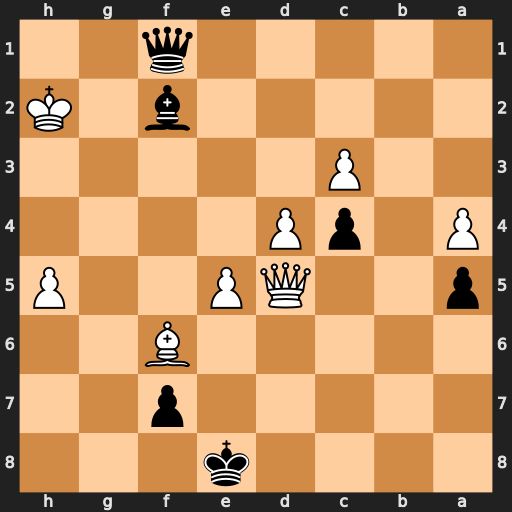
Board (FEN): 4k3/5p2/5B2/p2QP2P/P1pP4/2P5/5b1K/5q2
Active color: b
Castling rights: -
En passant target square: -
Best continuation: Qg1+ Kh3 Qg3#